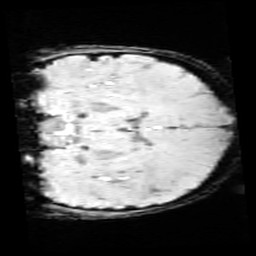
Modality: SWI
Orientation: coronal
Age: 9
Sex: female
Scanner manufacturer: siemens
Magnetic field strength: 3 T
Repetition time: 0.027 s
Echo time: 0.02 s